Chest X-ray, PA view. Patient: 28 years old, sex M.
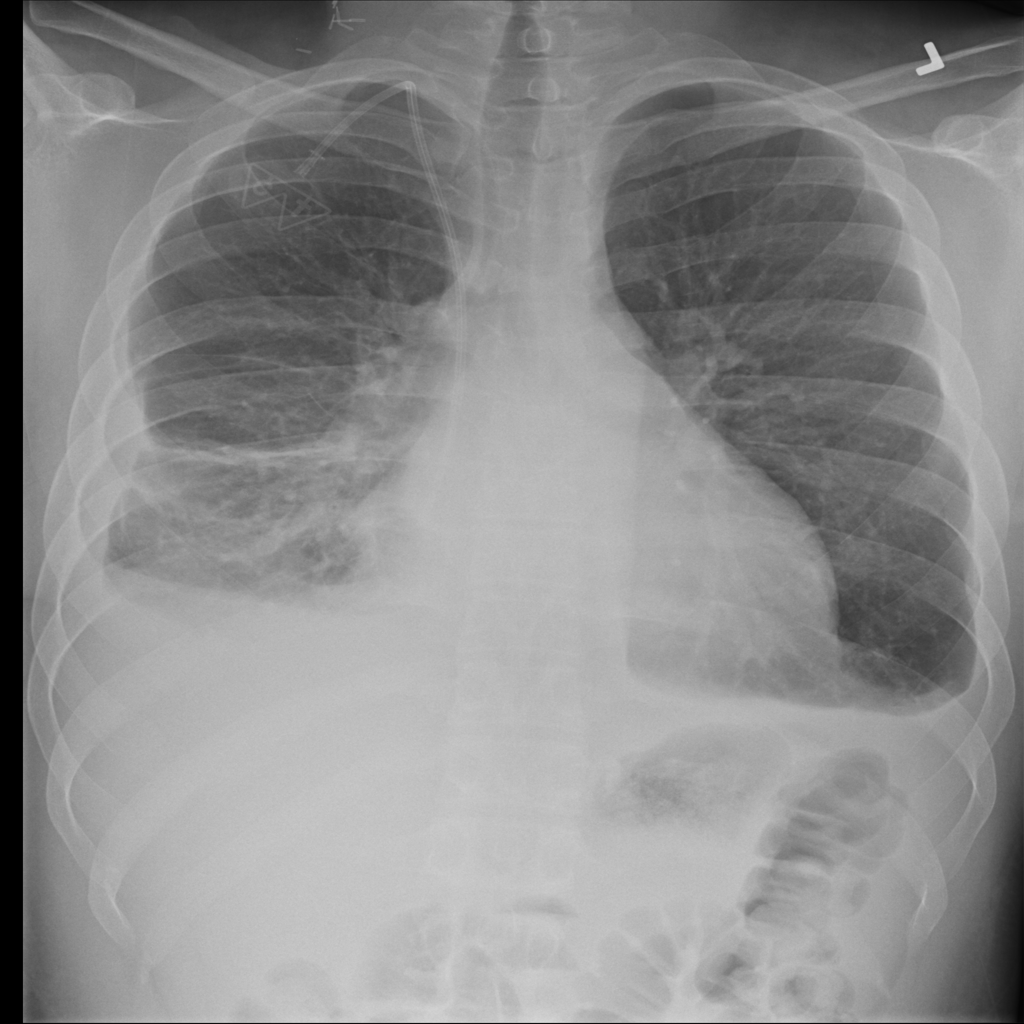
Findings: Effusion